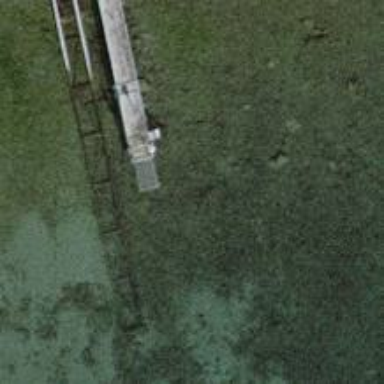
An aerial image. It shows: Man-made pier.